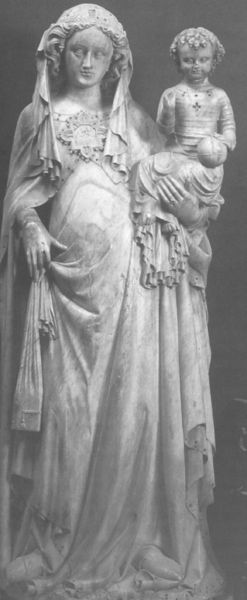
Titel: Madonna mit Kind (Notre-Dame-de-Bethléem)
Standort: Narbonne, Kathedrale (EU - F)
Schlagwörter: hand, umhang, frisur, kleid, marmor, schmuck, schleier, ball, ornament, arm, falten, gesicht, halten, tragen, gewand, kind, gotik, locken, skulptur, statue, apfel, folds, hat, religious, white, black, dress, face, falte, hair, woman, kopftuch, verzierung, stil, bauch, faltenwurf, kreuz, jungfrau, kugel, christus, jesus, segen, girl, boy, child, maria, madonna, globus, mutter gottes, mother, scarf, cross, curls, photo, sculpture, virgin, marble, weltkugel, maria mit kind, religion, madonna mit kind, cloth, christ, figure, baby, anonym, carry, raffen, mary, christianity, weltenherrscher, son, standing, veil, babies, mädchenhaft, heart, infant, virgin mary, holding, pregnant, segnende hand, headdress, carved, schleifen im haar, woman and child, kalten, baby jesus, photogrpah, expectant, holding skirt, woman holding child